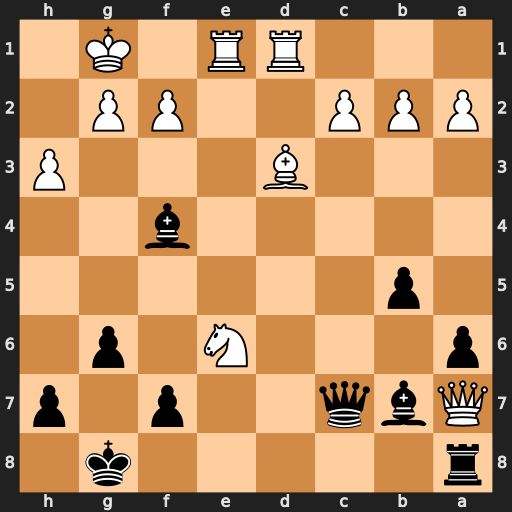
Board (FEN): r5k1/Qbq2p1p/p3N1p1/1p6/5b2/3B3P/PPP2PP1/3RR1K1
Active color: b
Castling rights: -
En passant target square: -
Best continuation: Bh2+ Kh1 Bxg2+ Kxg2 Qxa7